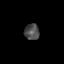
Tissue: skin
Cell type: Others
Senescence score: 0.6907
Nuclear area (px): 227
Mean DAPI intensity: 78.339